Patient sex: M
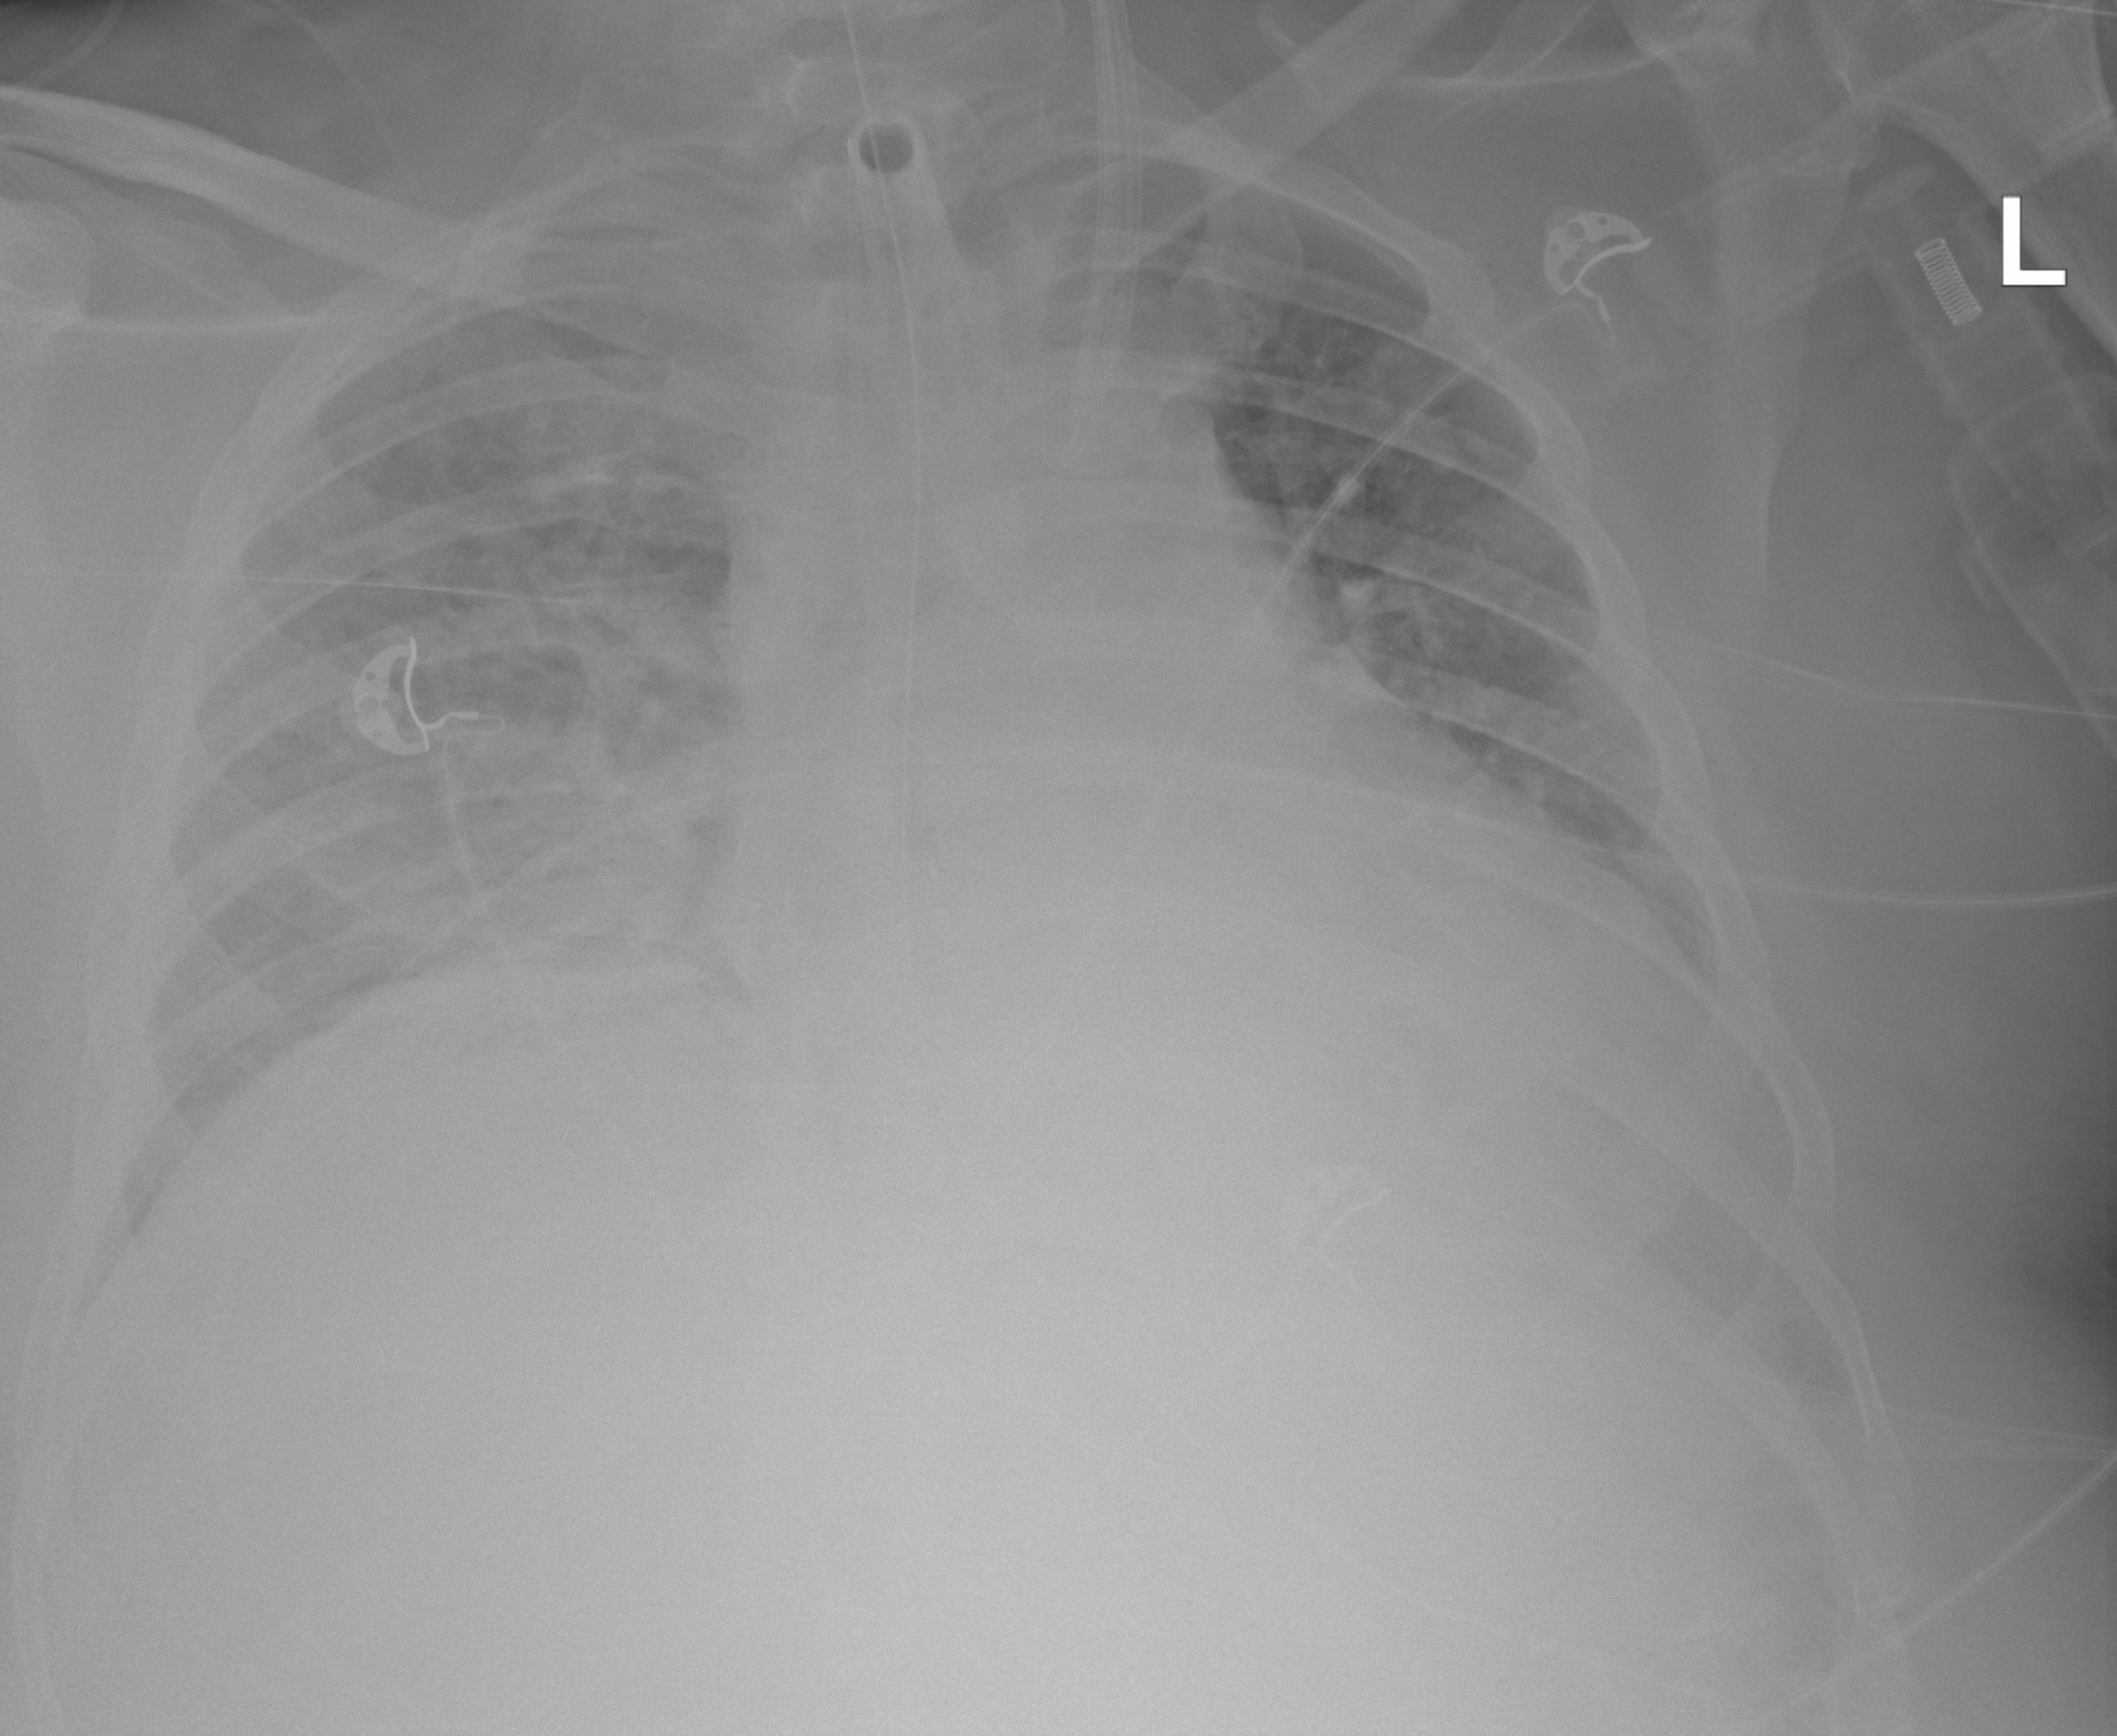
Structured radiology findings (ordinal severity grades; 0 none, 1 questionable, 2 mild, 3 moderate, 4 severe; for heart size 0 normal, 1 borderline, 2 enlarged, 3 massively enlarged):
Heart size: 2
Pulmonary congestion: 3
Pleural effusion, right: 2
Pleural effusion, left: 2
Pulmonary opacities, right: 3
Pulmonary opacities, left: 0
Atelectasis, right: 3
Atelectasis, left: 2